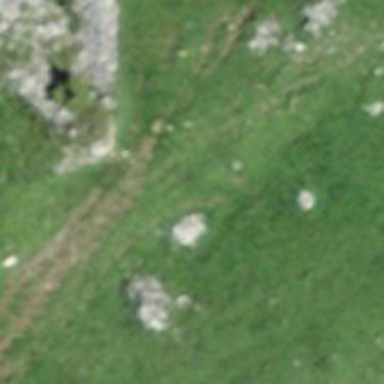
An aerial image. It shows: Path with track type of grade5.